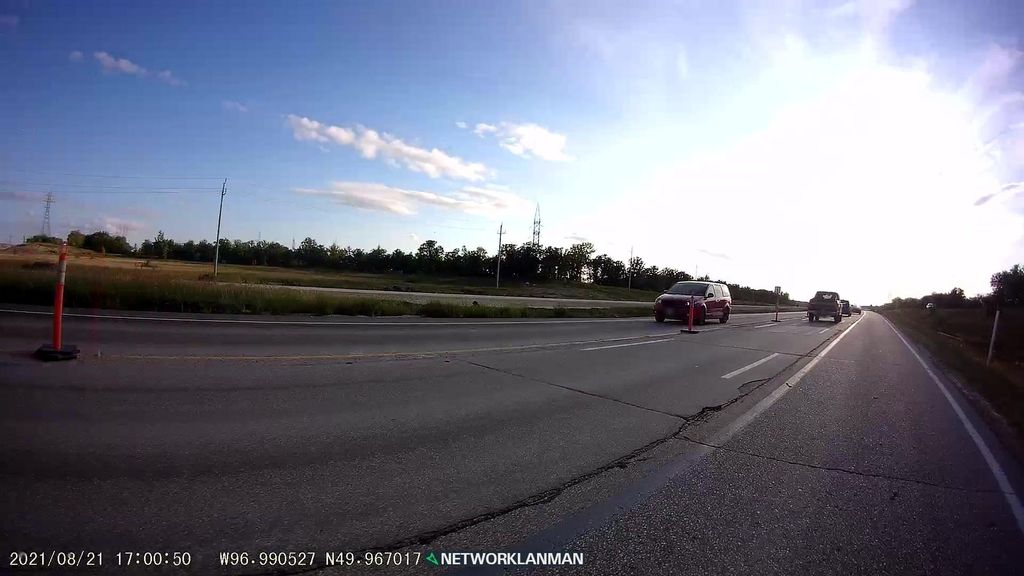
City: winnipeg